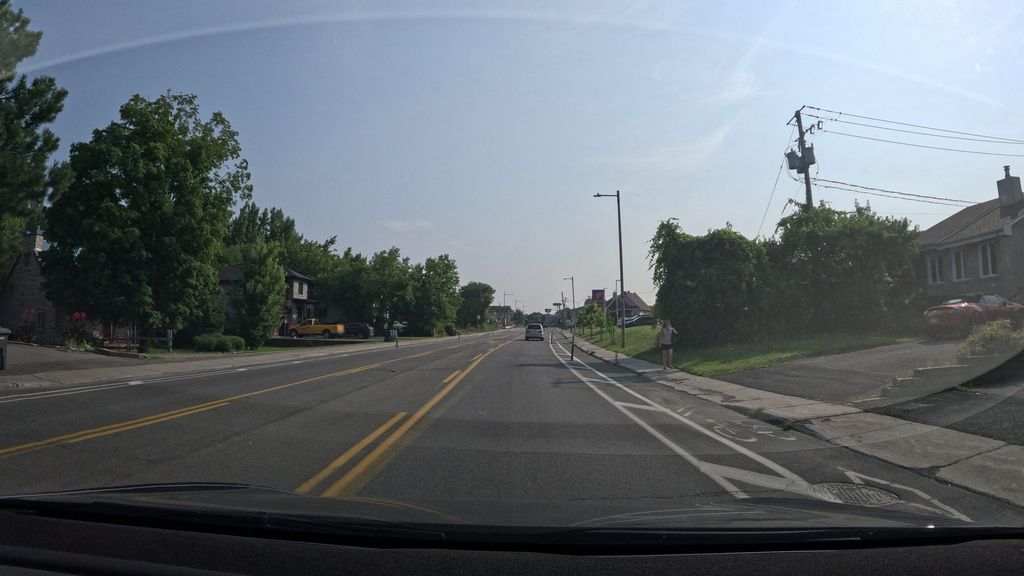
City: montreal